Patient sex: F
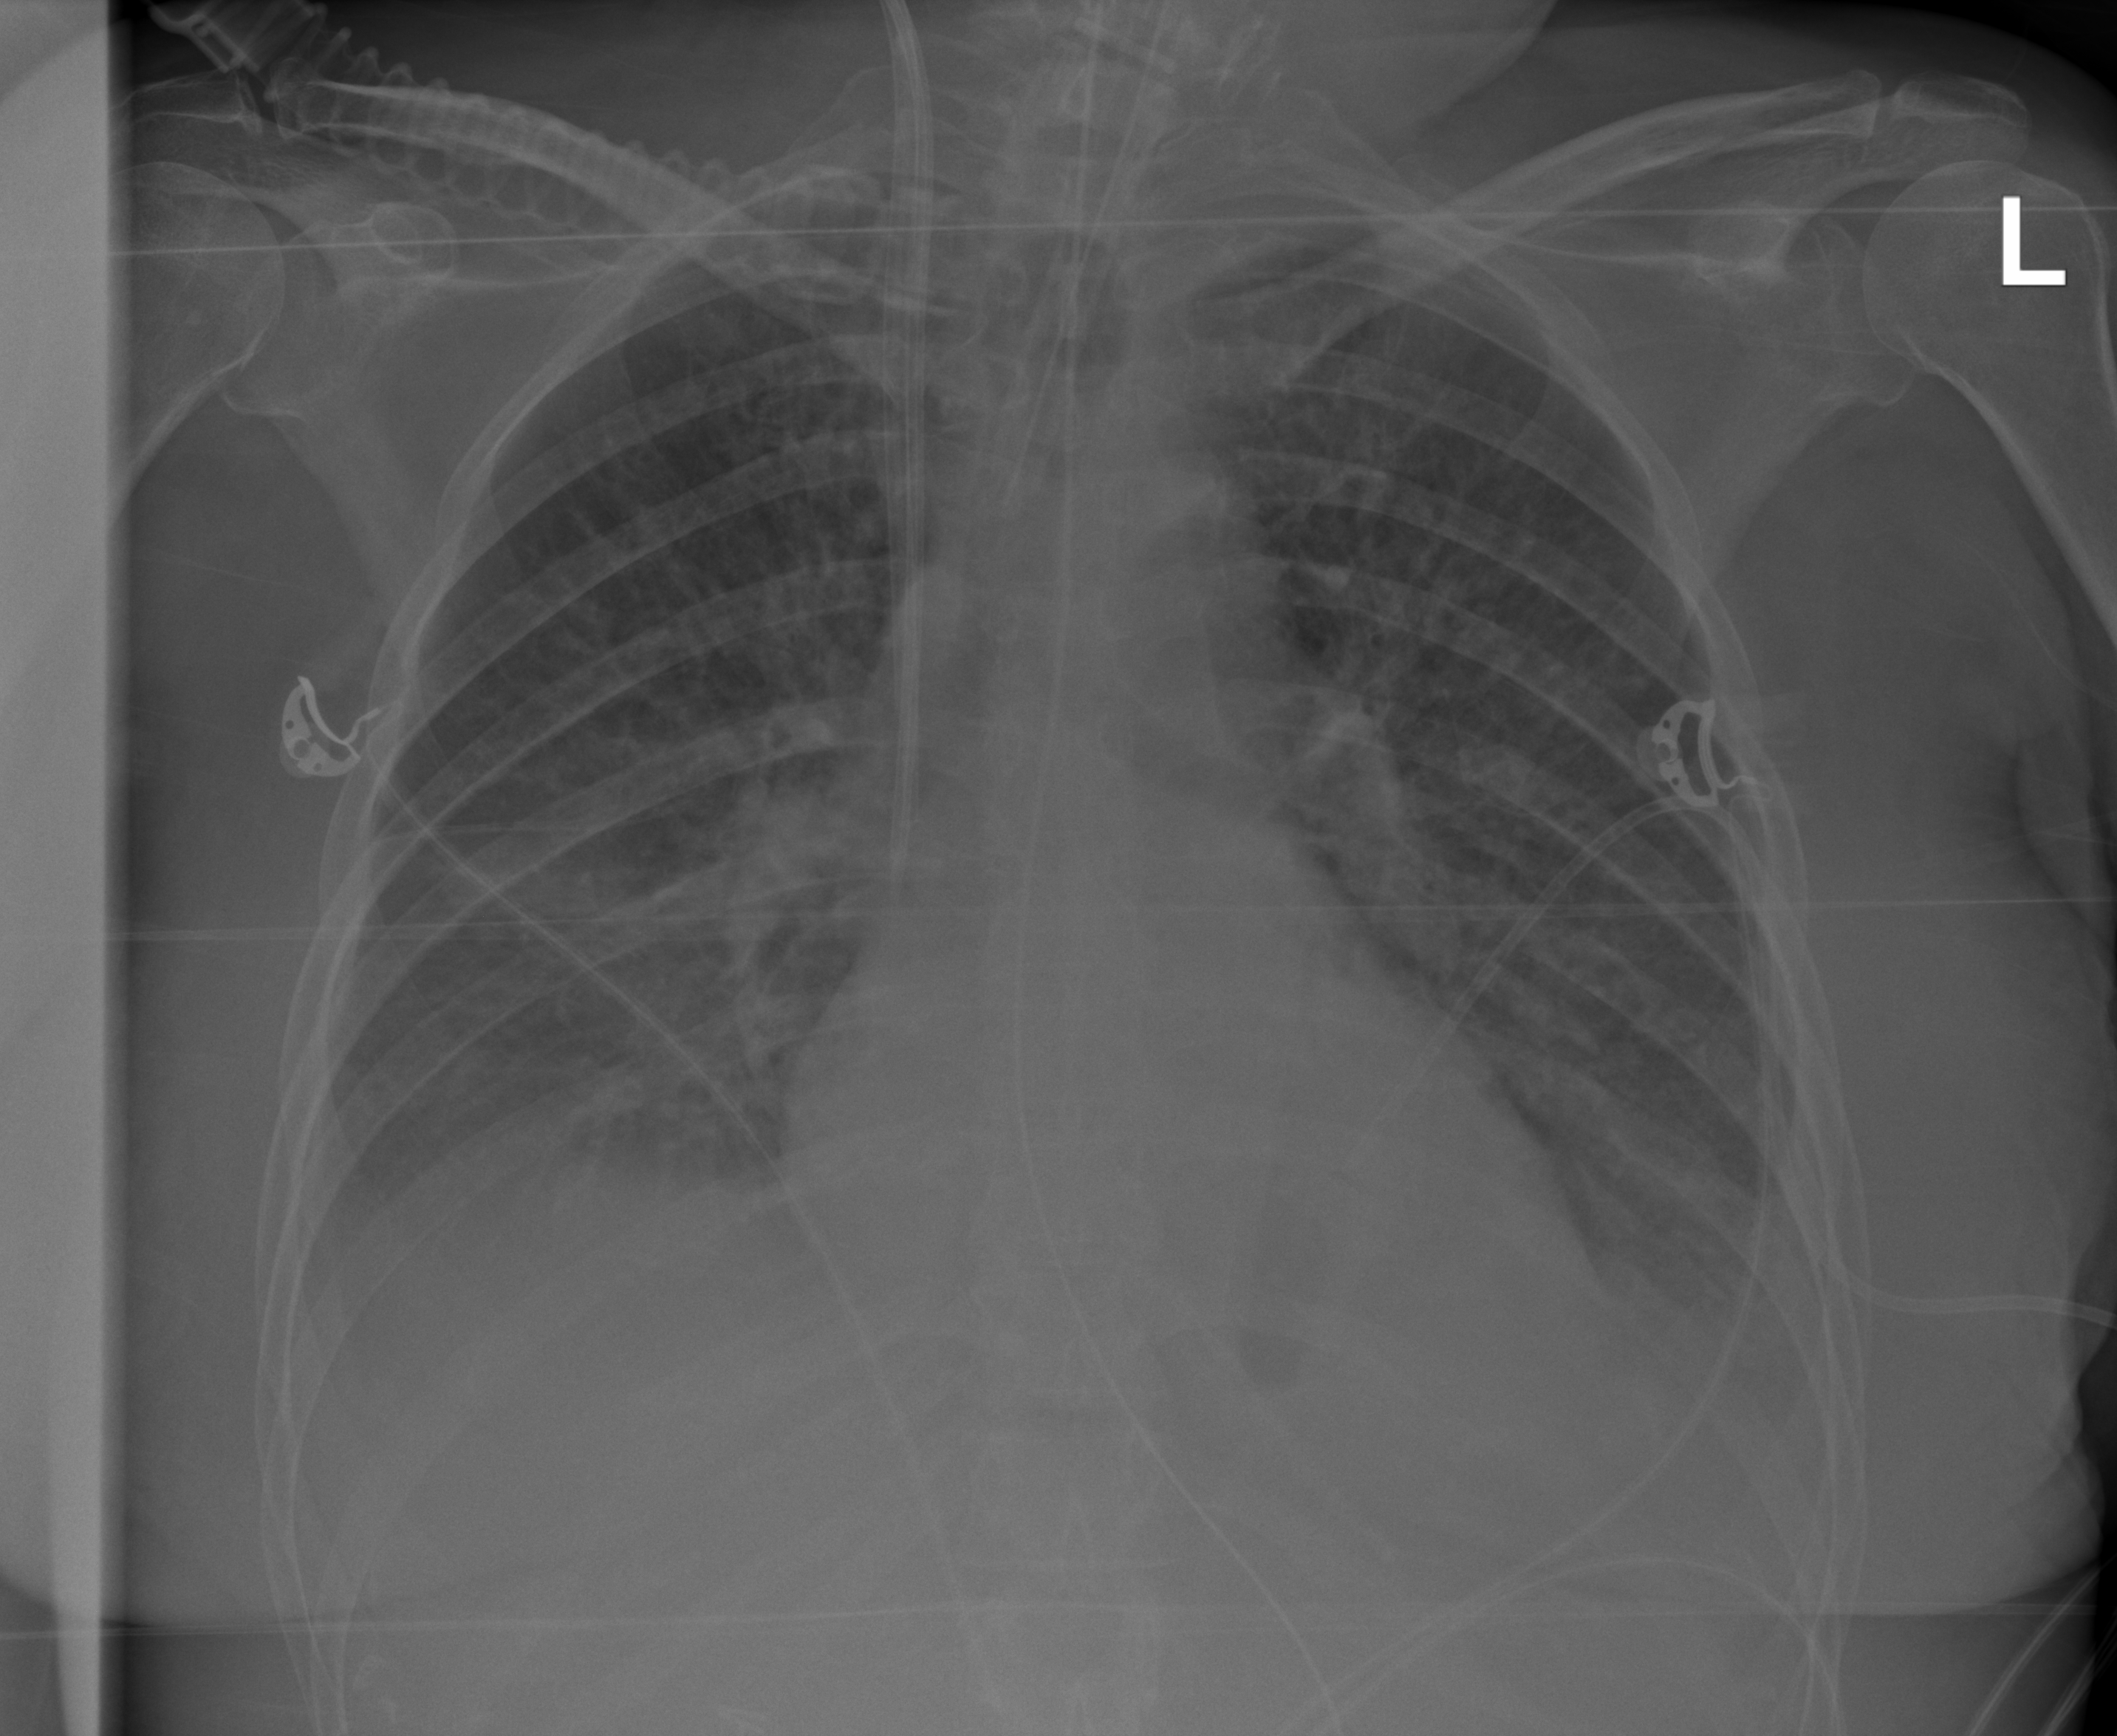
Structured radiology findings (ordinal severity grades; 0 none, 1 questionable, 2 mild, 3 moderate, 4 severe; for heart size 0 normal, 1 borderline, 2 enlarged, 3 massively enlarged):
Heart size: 0
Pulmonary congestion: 2
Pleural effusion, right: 2
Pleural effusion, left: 2
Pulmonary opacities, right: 0
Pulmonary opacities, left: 2
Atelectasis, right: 2
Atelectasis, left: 2